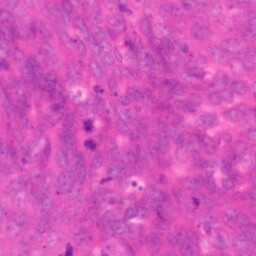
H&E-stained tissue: Colon